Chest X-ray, PA view. Patient: 52 years old, sex M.
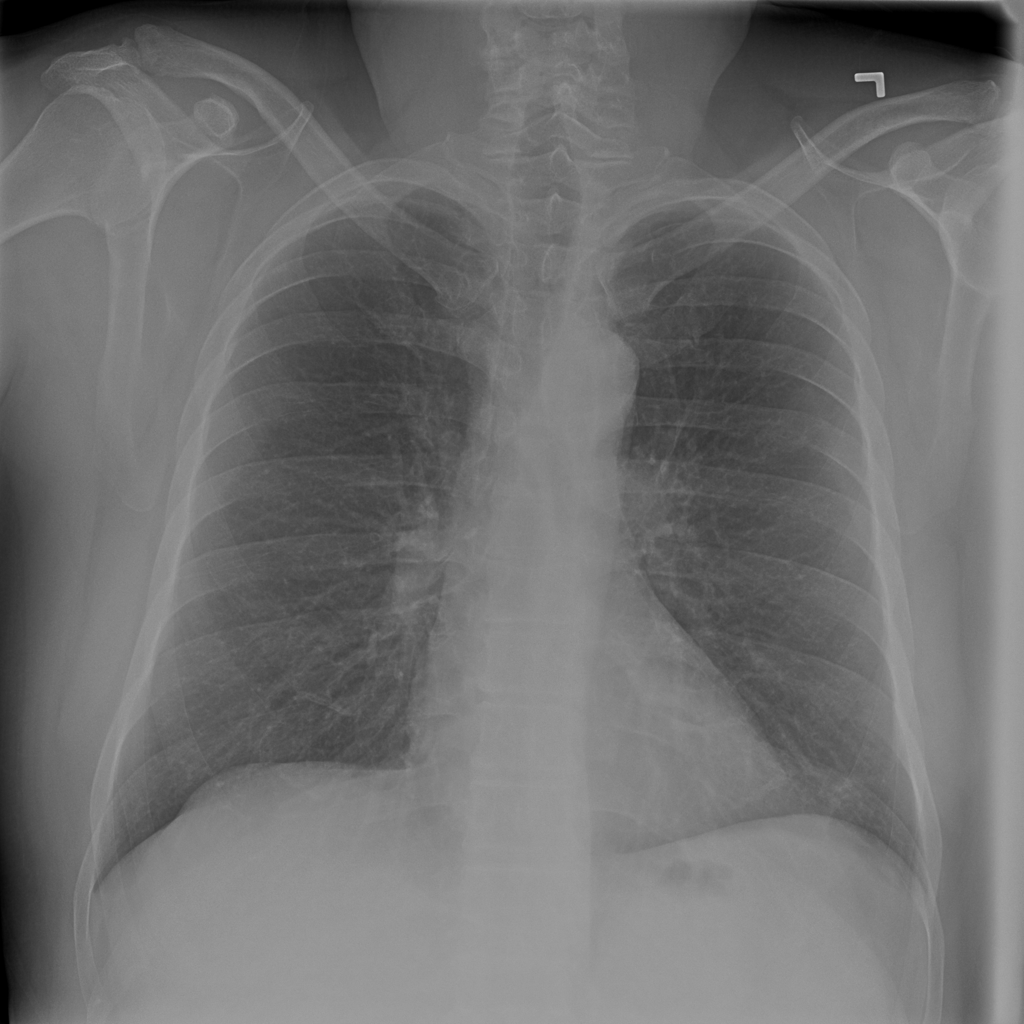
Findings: Atelectasis